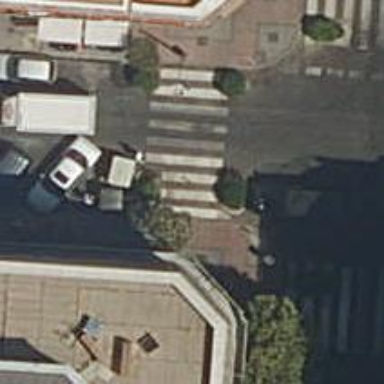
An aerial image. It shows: Uncontrolled crossing on the road.